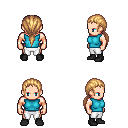
a pixel art fantasy rpg character, male body template, human, light skin, teal sleeveless shirt, white pants, light blonde ponytail hairstyle, black shoes, four views (front, back, left, right), 2x2 character sprite sheet, small pixel art, hard edges, no anti-aliasing